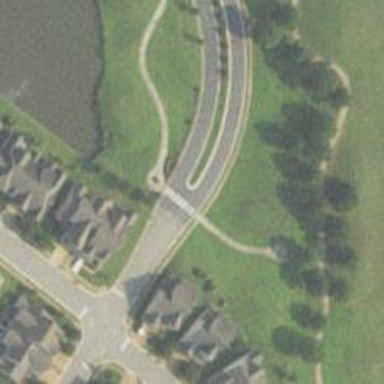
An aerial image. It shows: Footway.